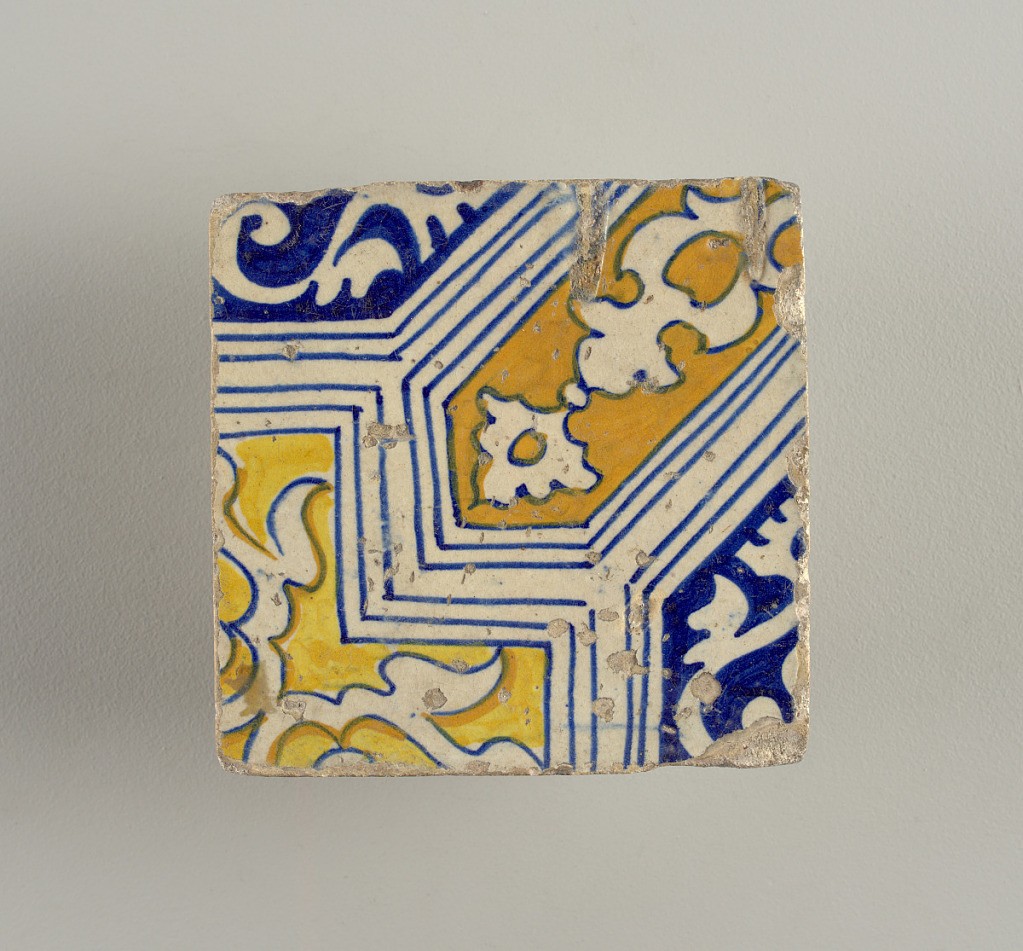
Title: Tile
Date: late 16th century
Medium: Glazed earthenware
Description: Portion of a design composed of geometrical shapes enclosing conventionalized foilage; painted in blue, yellow, and brown.